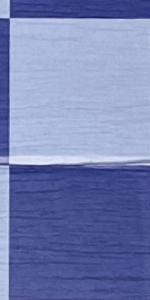
Label: Empty